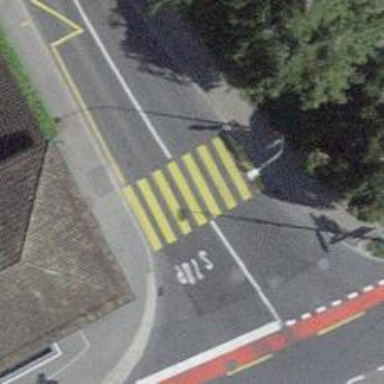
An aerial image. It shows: Uncontrolled zebra crossing with zebra markings.